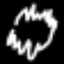
Label: squiggle